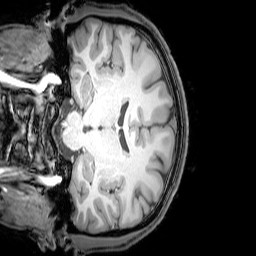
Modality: T1w
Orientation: coronal
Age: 22
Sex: male
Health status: healthy
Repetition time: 0.081 s
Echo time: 0.037 s